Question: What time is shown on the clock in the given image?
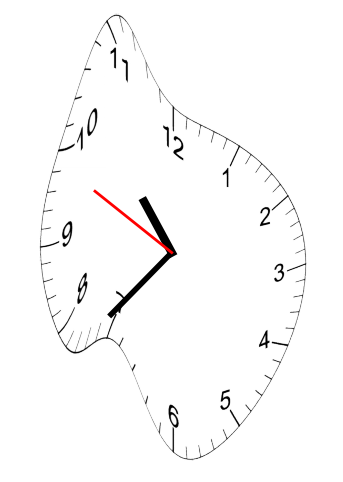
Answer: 10:36:49